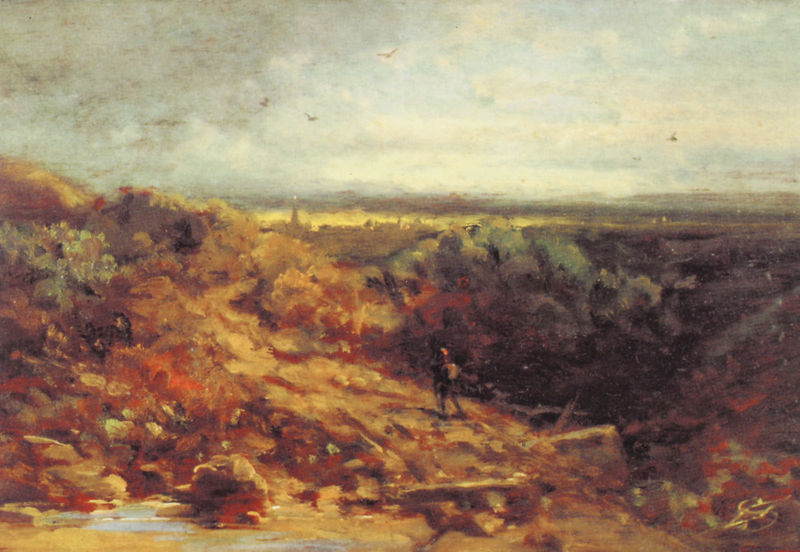
Titel: Abendlandschaft mit Wanderer
Künstler: Carl Spitzweg
Institution: Privatbesitz
Schlagwörter: blau, dunkel, felsen, gemälde, himmel, mann, vogel, wasser, wolken, gelb, grün, impressionismus, kirchturm, landschaft, braun, grau, hell, hintergrund, orange, gras, rot, weg, wolke, mensch, signatur, ebene, natur, vögel, busch, kirche, person, berge, öde, romantik, rousseau, unvollendet, wanderer, barbizon, spaziergänger, firmament, weolken, büsche#stadt